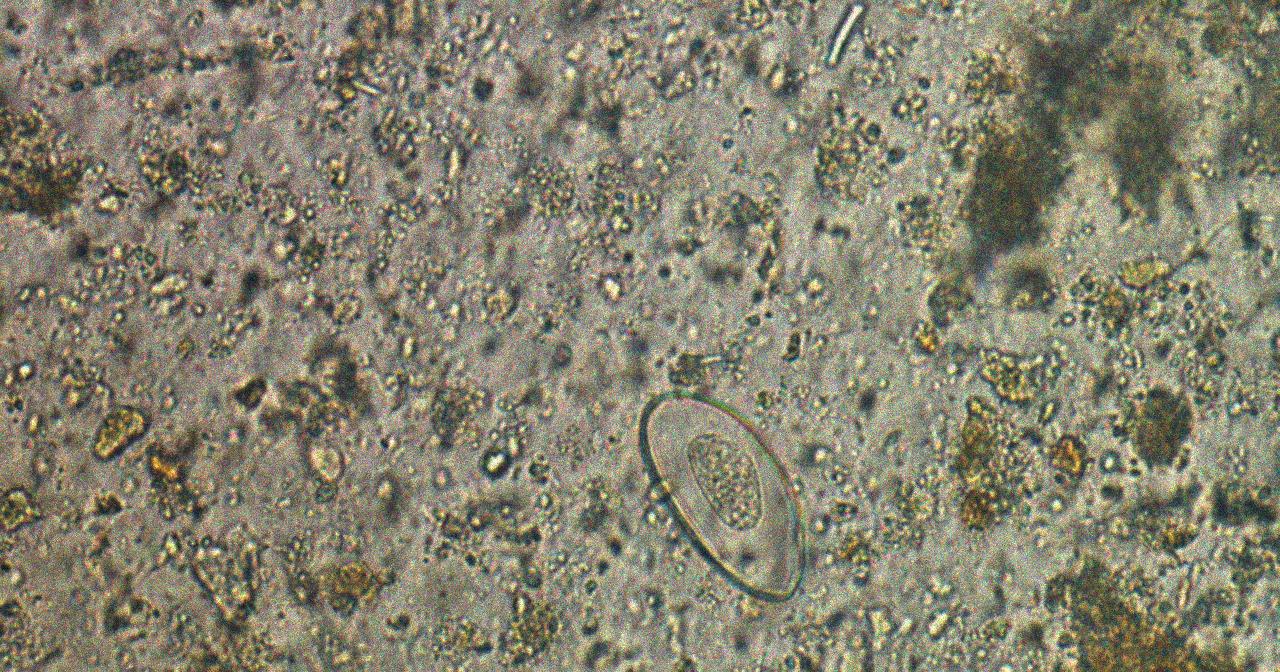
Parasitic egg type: Enterobius vermicularis